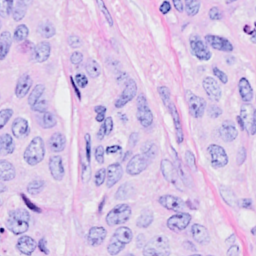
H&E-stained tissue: Breast